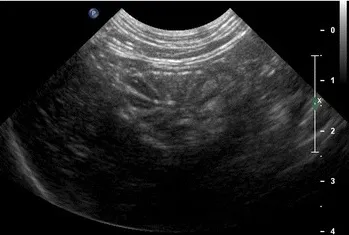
Third abdominal ultrasound (cat). Performed 4 months post-surgery, shows a complete healing of the gastric lesion with normal thickness and normal layering of the gastric wall.
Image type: radiology (ultrasound)